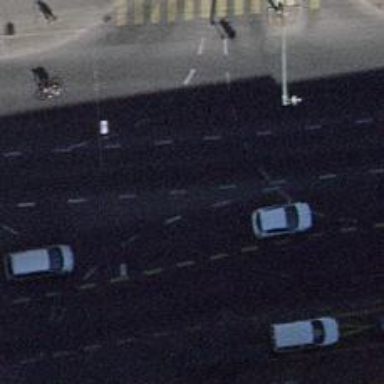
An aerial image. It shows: Road with traffic signals.